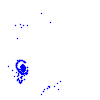
Particle: electron